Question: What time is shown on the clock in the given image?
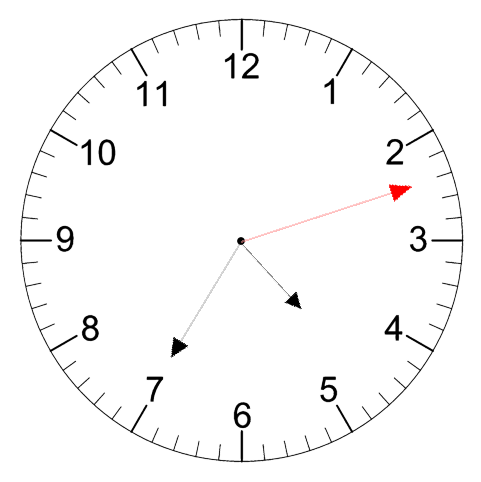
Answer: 04:35:12